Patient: sex M, age 49
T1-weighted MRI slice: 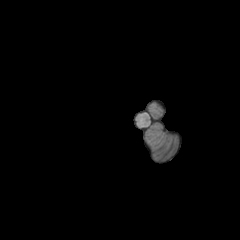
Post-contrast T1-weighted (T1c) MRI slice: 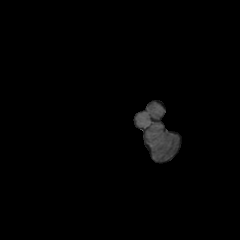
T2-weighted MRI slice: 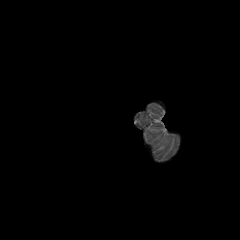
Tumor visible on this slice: no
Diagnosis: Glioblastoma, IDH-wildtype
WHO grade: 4